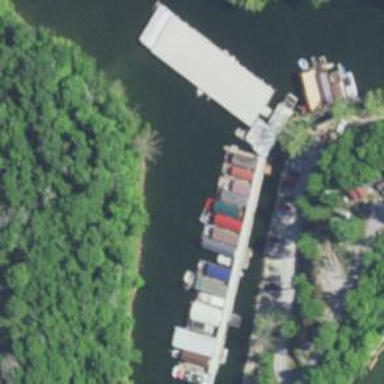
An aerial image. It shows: Pier with mooring facilities.